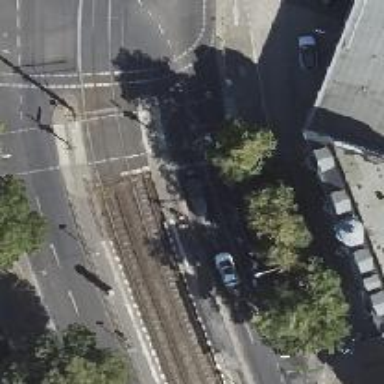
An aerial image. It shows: Tram stop.